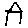
Label: house